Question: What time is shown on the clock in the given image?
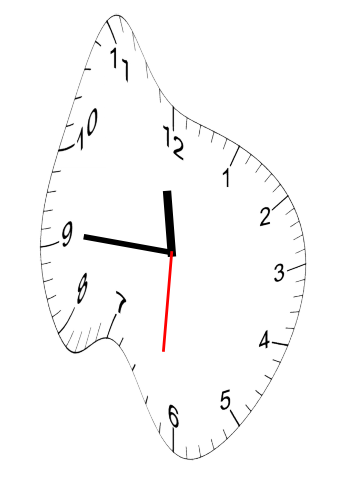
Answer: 11:45:31